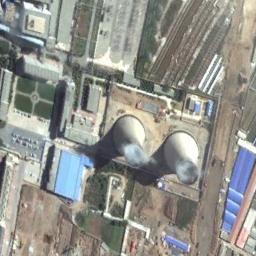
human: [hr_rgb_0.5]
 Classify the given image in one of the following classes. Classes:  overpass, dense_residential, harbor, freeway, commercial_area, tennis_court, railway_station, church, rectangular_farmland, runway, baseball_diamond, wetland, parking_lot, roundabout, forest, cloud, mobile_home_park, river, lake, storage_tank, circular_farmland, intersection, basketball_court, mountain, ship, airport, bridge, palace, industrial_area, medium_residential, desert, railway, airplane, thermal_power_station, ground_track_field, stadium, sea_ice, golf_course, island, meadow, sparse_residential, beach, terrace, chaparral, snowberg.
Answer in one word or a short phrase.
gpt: thermal_power_station